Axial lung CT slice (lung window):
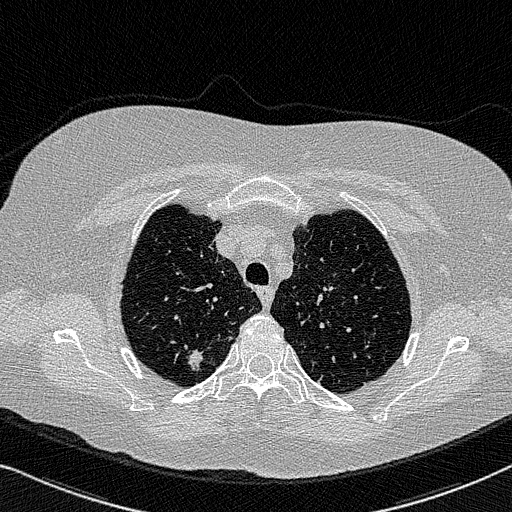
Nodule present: yes
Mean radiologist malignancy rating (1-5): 4.25